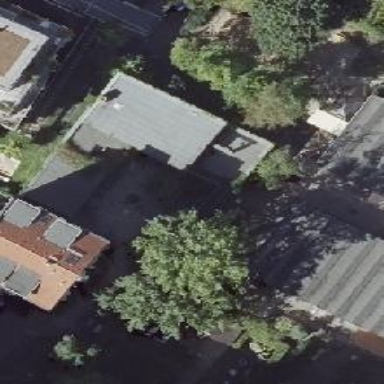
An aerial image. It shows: Kindergarten.